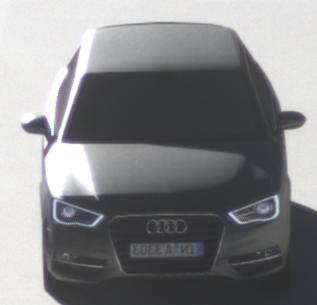
Make: Audi
Model: A3 1.2 TFSI
Detailed model: A3 (8V)
Model produced from: 2013/02
Model produced until: 2014/05
Doors: 3
Color: gray
Road condition: dry road
Daytime: morning or afternoon
Contrast: high contrast